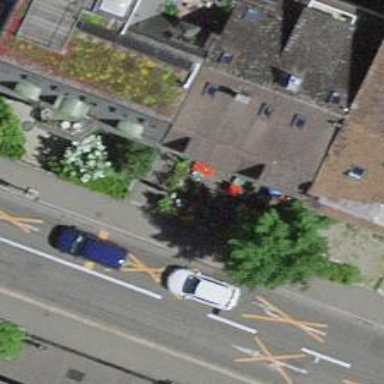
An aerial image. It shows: Cafe.